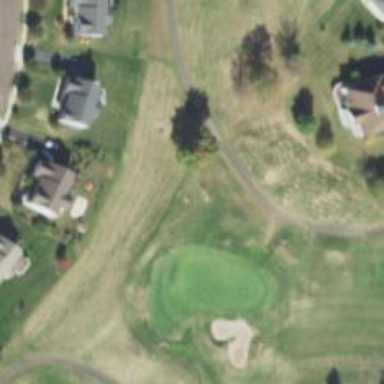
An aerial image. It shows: Rough area in golf course.